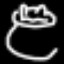
Label: frog